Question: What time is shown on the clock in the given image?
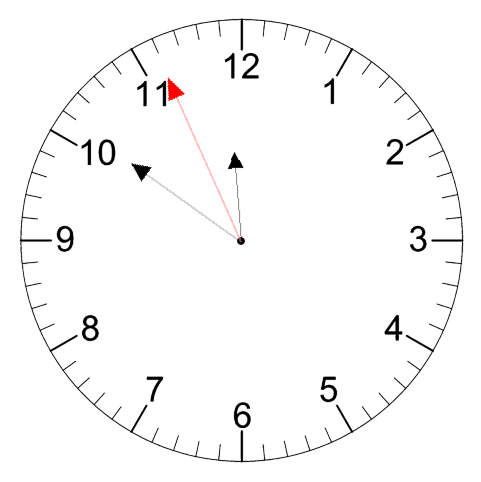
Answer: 11:50:56